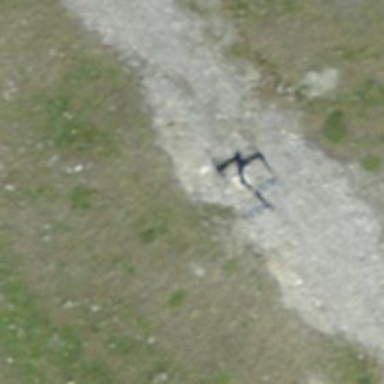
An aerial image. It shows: Pylon for aerialway.